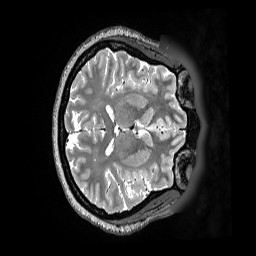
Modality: T2w
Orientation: axial
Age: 47
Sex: male